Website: apple
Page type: customer-info-address
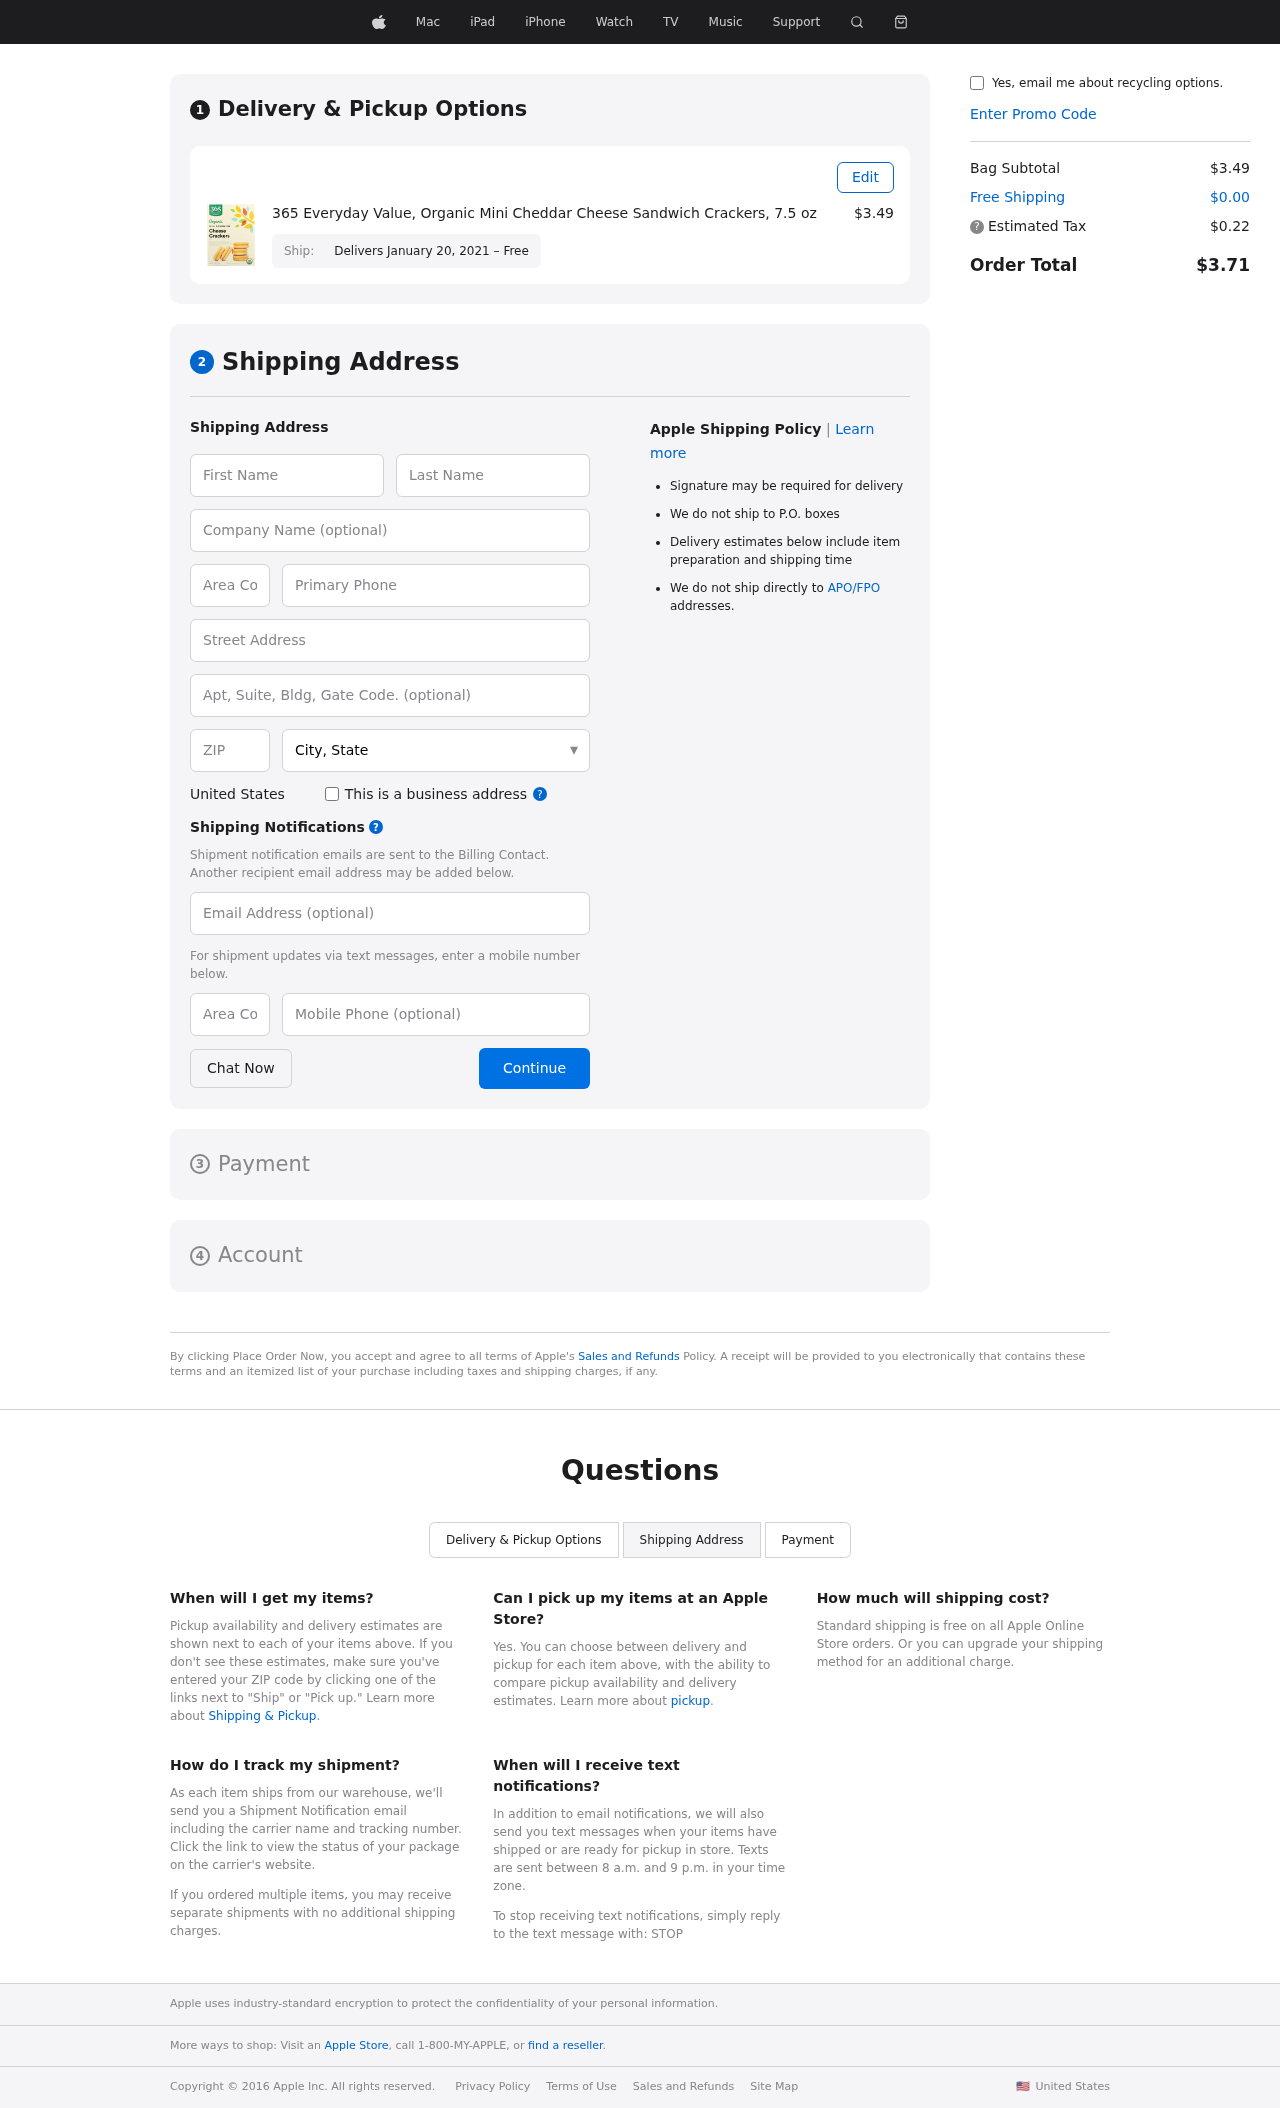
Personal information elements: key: PII_CITY_STATE
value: Kirbyfurt, LA
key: PII_COUNTRY
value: United States
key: PII_EMAIL
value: veronica_mcdowell@yahoo.com
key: PII_FIRSTNAME
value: Veronica
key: PII_LASTNAME
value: Mcdowell
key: PII_PHONE
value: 4173754699
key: PII_PHONE_AREA
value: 417
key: PII_POSTCODE
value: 39383
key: PII_STREET
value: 7454 Clark Port Apt. 236
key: PII_STREET2
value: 25813 Griffith Knolls
Product elements: key: PRODUCT1_NAME
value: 365 Everyday Value, Organic Mini Cheddar Cheese Sandwich Crackers, 7.5 oz
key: PRODUCT1_PRICE
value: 3.49
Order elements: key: ORDER_DELIVERY_DATE
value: Delivers January 20, 2021 – Free
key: ORDER_SUBTOTAL
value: $3.49
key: ORDER_SHIPPING_COST
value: $0.00
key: ORDER_TAX
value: $0.22
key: ORDER_TOTAL
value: $3.71